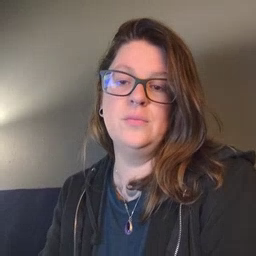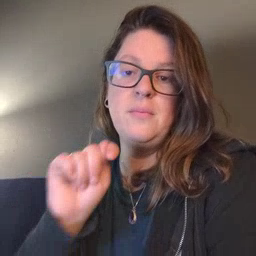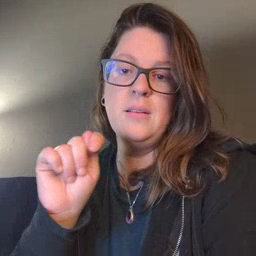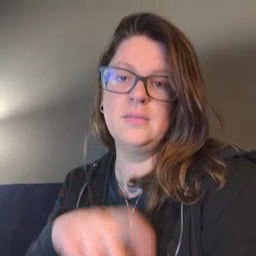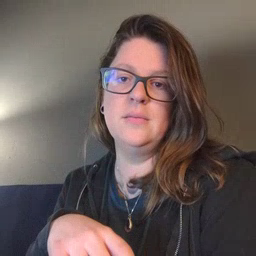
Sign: potty